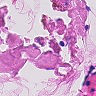
Metastatic tissue present: no